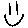
Label: smiley face